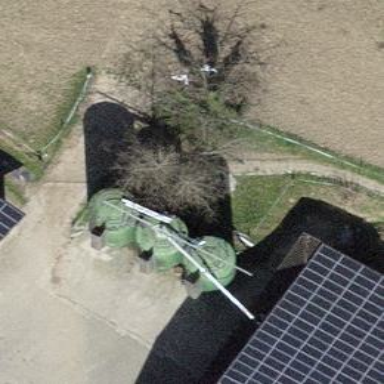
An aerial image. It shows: Silo.